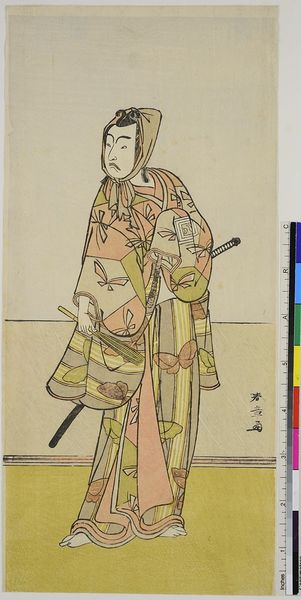
Künstler: Katsukawa Shunsh&#x14D;
Standort: Hamburg
Institution: Museum für Kunst und Gewerbe Hamburg
Schlagwörter: kopfbedeckung, holzschnitt, druckgraphik, druckgrafik, schwert, tracht, zeit, schauspieler, farbholzschnitt, schauspielerin, volkstracht, kabuki, edo, reproduktionen, druckerzeugnisse